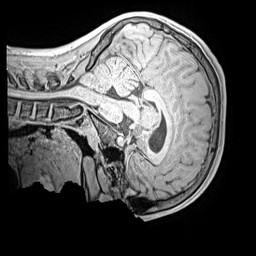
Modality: MP2RAGE
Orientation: sagittal
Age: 13
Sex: male
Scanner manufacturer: siemens
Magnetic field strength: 3 T
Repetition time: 4 s
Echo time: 0.00299 s